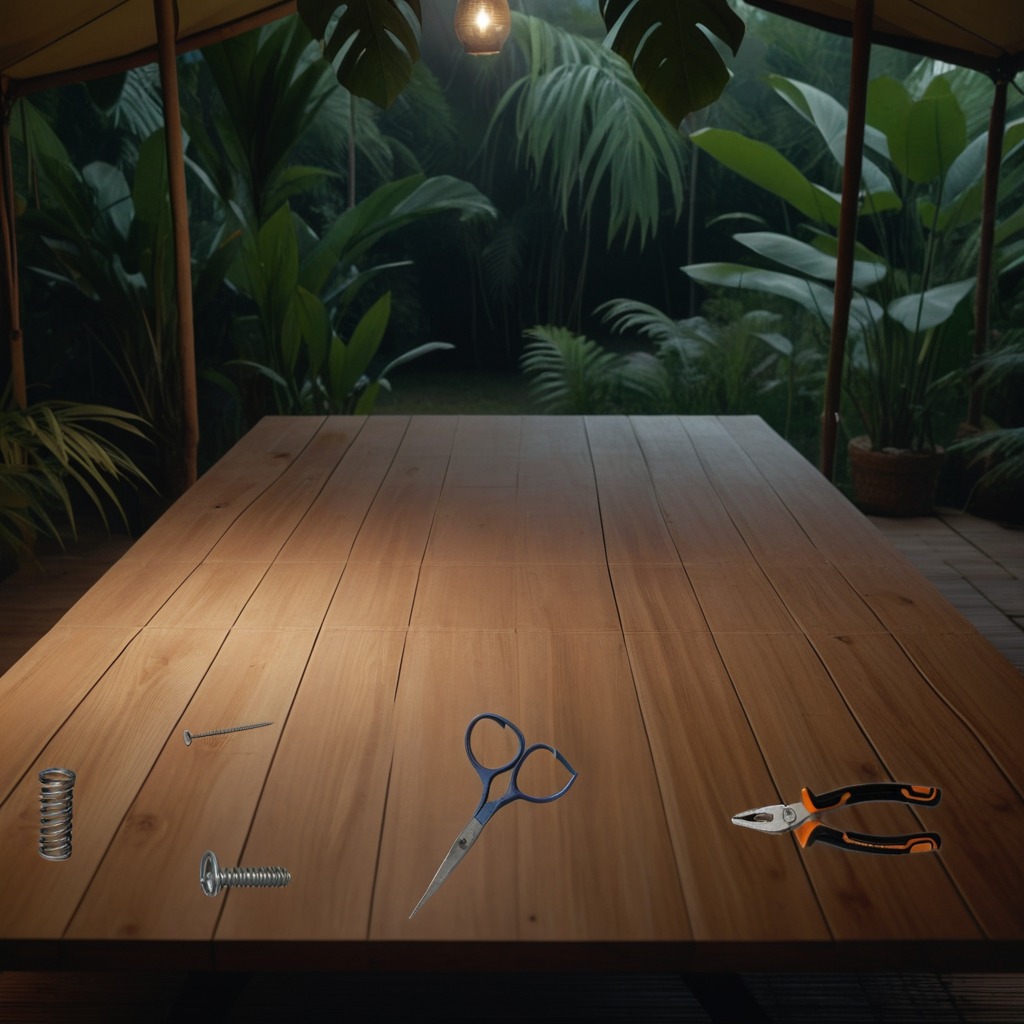
A metal machine screw, an iron nail, pliers, a coiled metal spring, and a pair of scissors are lying on the wooden table.